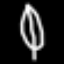
Label: leaf